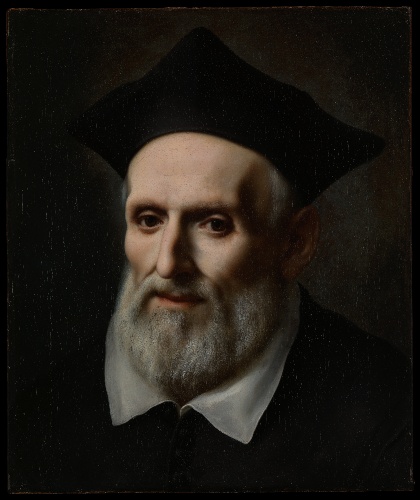
Title: Saint Philip Neri (1515–1595)
Artist: Carlo Dolci
Artist bio: Italian, Florence 1616–1687 Florence
Date: 1645 or 1646
Object type: Painting
Classification: Paintings
Medium: Oil on canvas
Dimensions: 17 1/2 × 14 1/4 in. (44.5 × 36.2 cm)
Department: European Paintings
Credit line: Purchase, George Delacorte Fund Gift, in memory of George T. Delacorte Jr., Ronald S. Lauder, Mr. and Mrs. Richard L. Chilton Jr., and Mr. and Mrs. Frederick W. Beinecke Gifts, 2016
Accession year: 2016
Repository: Metropolitan Museum of Art, New York, NY
Tags: Men|Portraits|Saints